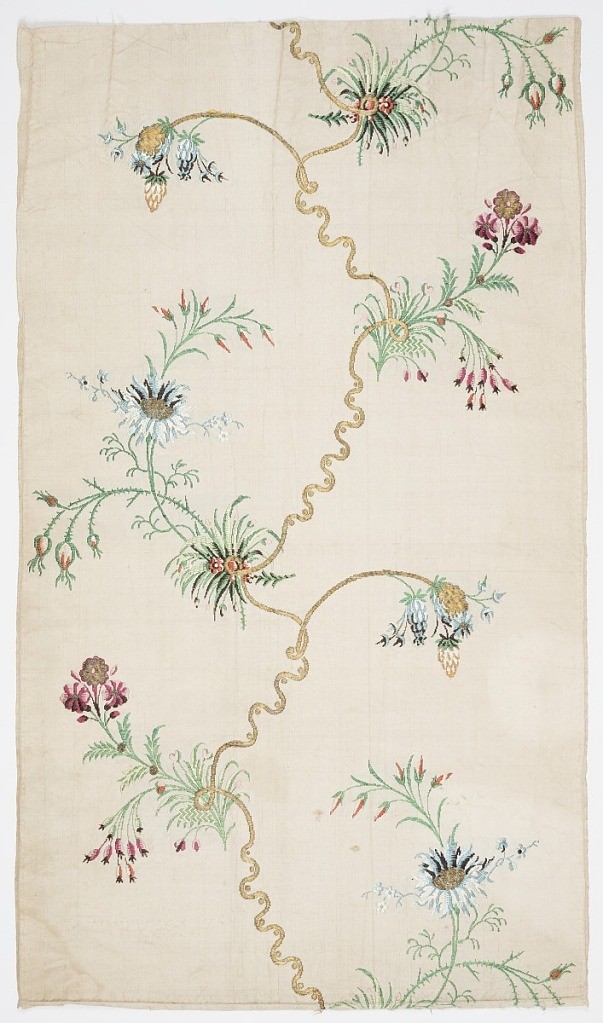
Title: Textile
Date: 1743–44
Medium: silk, metallic yarns Technique: plain weave with discontinuous supplementary weft patterning (brodade)
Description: Length of ivory silk brocaded in gold metallic and colored silks in a spare pattern of tight squiggling vines with flowers and buds in pinks and blues.